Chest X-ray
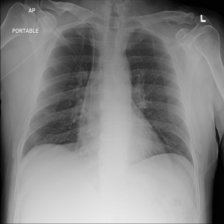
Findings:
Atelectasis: negative
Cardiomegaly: negative
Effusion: negative
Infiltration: negative
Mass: negative
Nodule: negative
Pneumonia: negative
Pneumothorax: negative
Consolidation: negative
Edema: negative
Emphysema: negative
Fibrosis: negative
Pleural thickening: negative
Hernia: negative